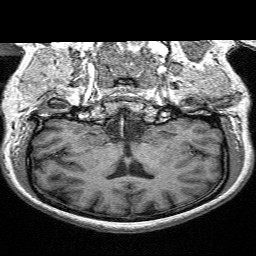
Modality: T1w
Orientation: sagittal
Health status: ill
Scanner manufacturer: siemens
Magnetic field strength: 3 T
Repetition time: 2.3 s
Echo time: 0.00298 s